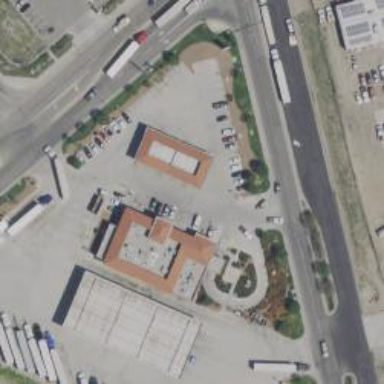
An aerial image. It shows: Convenience shop.